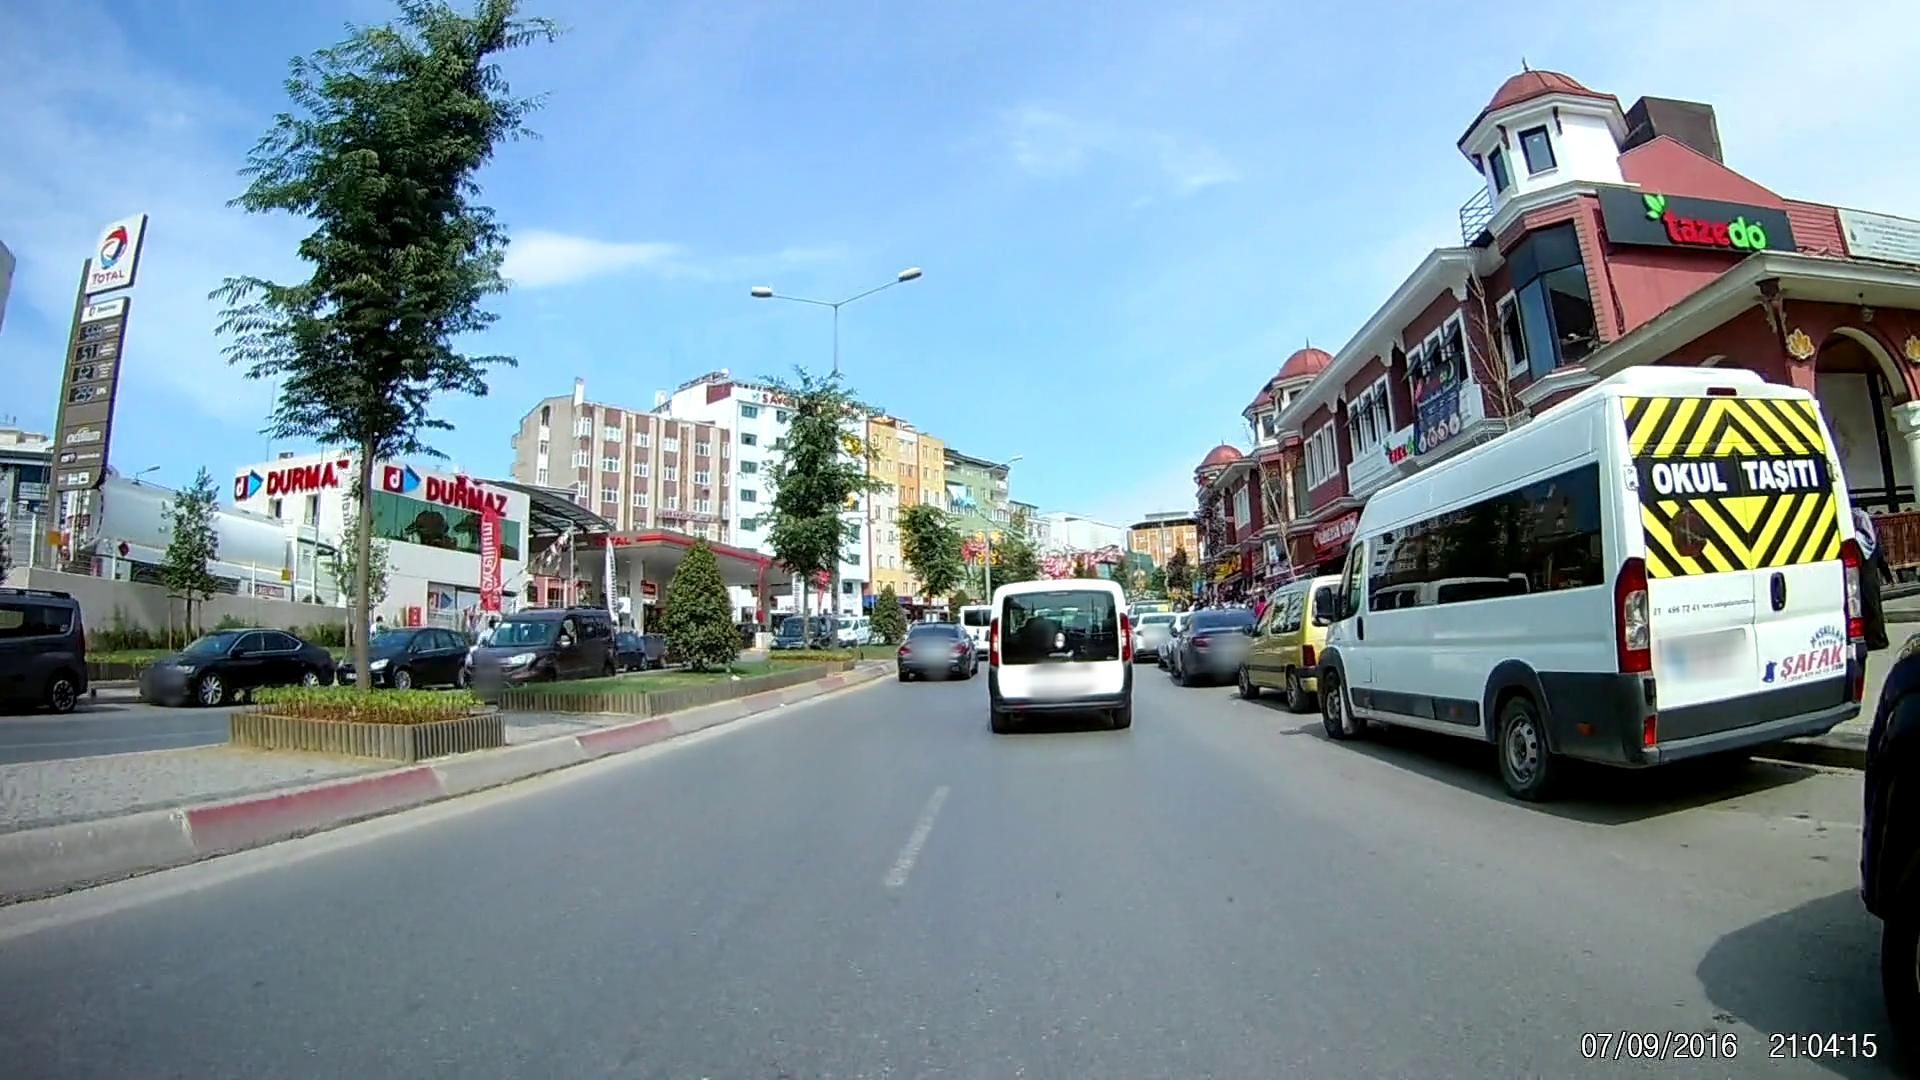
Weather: clear
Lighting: day
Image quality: good
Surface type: driving surface
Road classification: primary, tertiary
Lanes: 1.0
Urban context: urban centre
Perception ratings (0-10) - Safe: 5.23, Lively: 7.36, Beautiful: 3.54, Boring: 3.41, Depressing: 4.73, Wealthy: 4.33